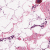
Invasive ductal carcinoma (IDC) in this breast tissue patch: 0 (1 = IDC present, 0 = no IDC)